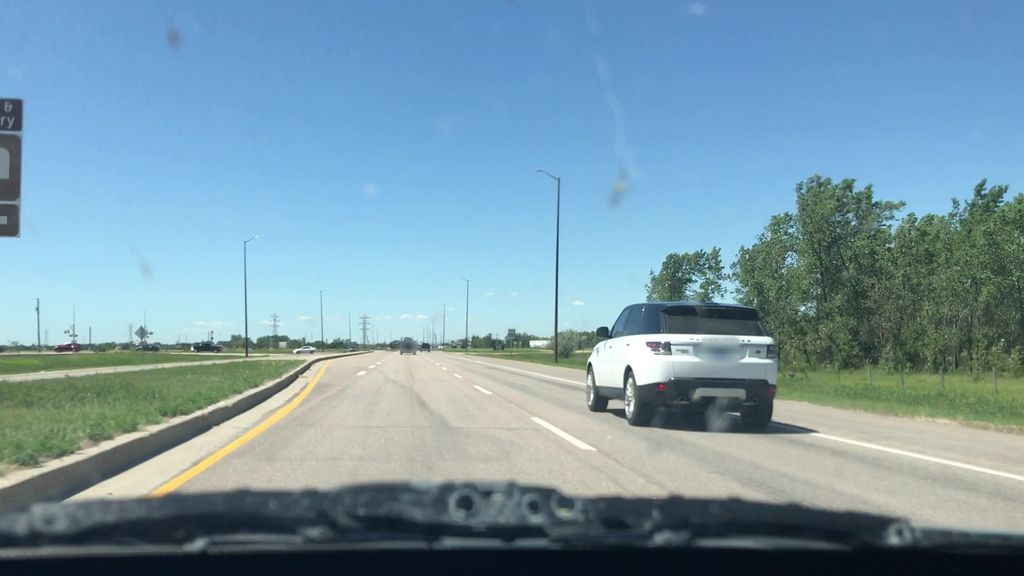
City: winnipeg